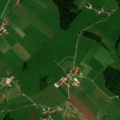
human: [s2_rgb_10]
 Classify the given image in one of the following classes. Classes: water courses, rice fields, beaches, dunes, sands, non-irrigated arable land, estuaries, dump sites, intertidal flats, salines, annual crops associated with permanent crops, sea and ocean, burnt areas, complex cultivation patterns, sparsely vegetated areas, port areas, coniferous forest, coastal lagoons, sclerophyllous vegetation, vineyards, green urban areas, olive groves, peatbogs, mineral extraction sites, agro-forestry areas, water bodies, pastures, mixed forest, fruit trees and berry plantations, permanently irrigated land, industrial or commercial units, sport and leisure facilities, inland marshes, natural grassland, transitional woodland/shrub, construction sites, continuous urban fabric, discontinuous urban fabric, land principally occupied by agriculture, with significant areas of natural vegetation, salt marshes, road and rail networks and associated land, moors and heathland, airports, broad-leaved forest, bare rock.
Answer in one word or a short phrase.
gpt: pastures, land principally occupied by agriculture, with significant areas of natural vegetation, mixed forest